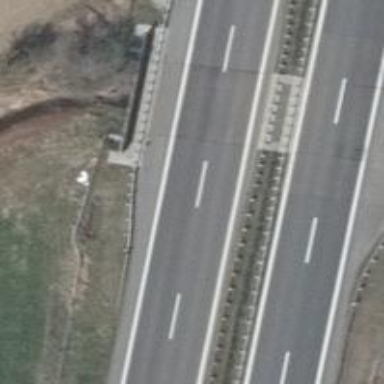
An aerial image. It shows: Asphalt bridge on motorway.